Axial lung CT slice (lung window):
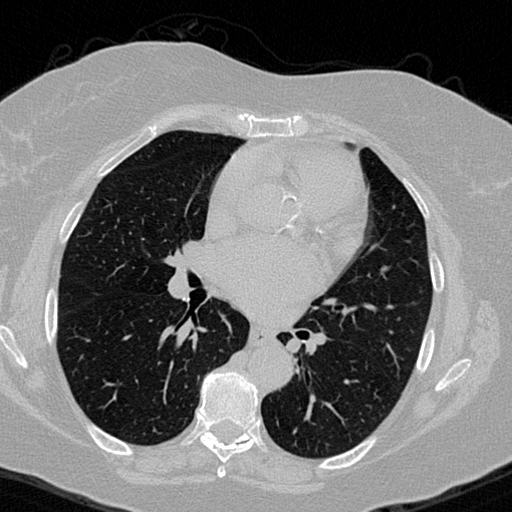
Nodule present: no